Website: lowes
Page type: review-order
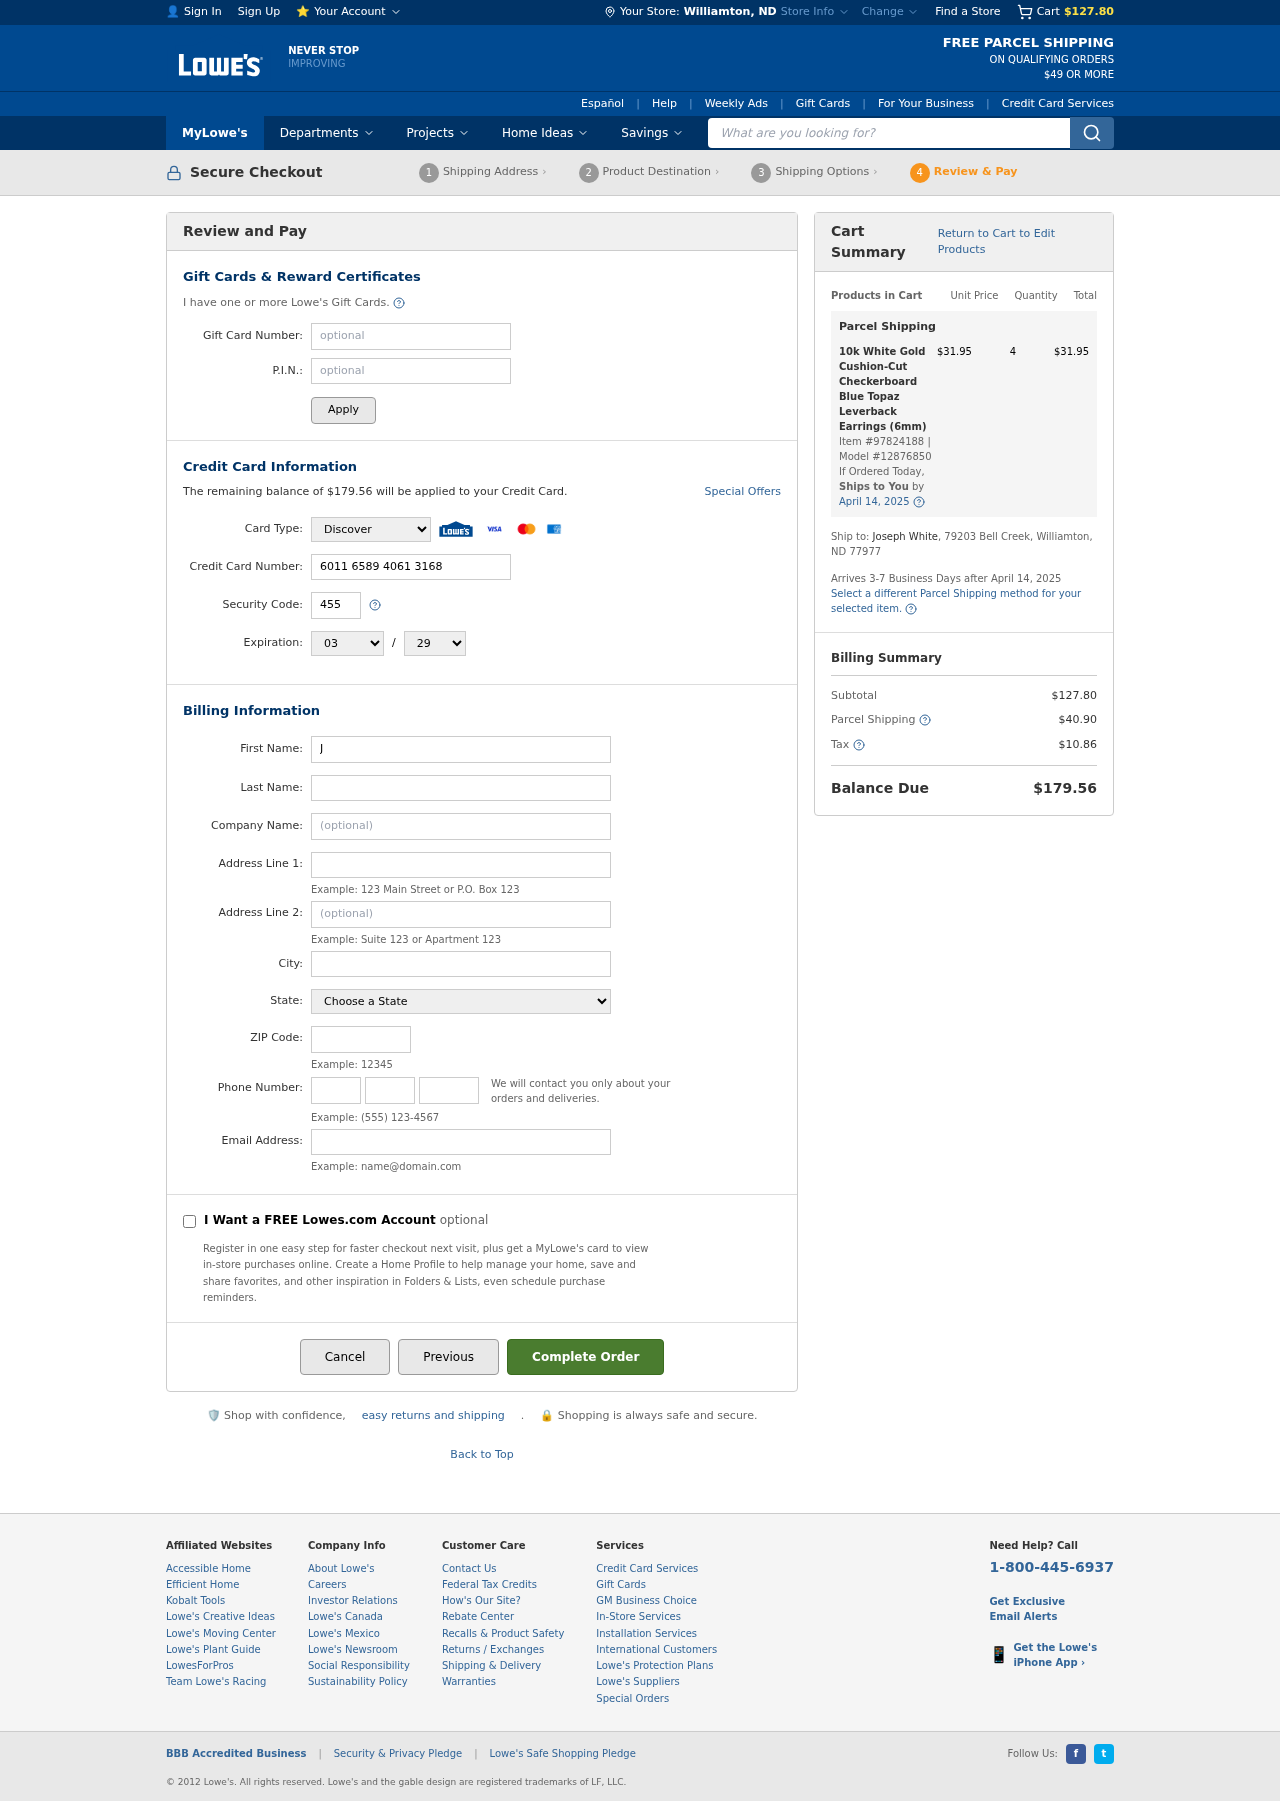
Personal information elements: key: PII_CARD_CVV
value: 455
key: PII_CARD_EXPIRY_MONTH
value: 03
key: PII_CARD_EXPIRY_YEAR
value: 29
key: PII_CARD_NUMBER
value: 6011 6589 4061 3168
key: PII_CARD_TYPE
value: Discover
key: PII_CITY
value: Williamton
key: PII_CITY_STATE
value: Williamton, ND
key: PII_EMAIL
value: jwhite@yahoo.com
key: PII_FIRSTNAME
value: Joseph
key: PII_LASTNAME
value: White
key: PII_PHONE_AREA
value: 607
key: PII_PHONE_PREFIX
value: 347
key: PII_PHONE_SUFFIX
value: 1904
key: PII_POSTCODE
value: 77977
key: PII_STATE
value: North Dakota
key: PII_STREET
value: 79203 Bell Creek
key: PII_STREET2
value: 79203 Bell Creek
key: PII_STREET2
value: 96368 Hogan Club
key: PII_FULLNAME2
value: Joseph White
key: PII_CITY_STATE_ZIP2
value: Williamton, ND 77977
Product elements: key: PRODUCT1_NAME
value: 10k White Gold Cushion-Cut Checkerboard Blue Topaz Leverback Earrings (6mm)
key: PRODUCT1_PRICE
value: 31.95
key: PRODUCT1_QUANTITY
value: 4
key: PRODUCT1_ITEM_NUMBER
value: Item #97824188
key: PRODUCT1_MODEL_NUMBER
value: Model #12876850
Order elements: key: ORDER_SUBTOTAL
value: $127.80
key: ORDER_BALANCE_DUE
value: $179.56
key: ORDER_SHIPPING_DATE
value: April 14, 2025
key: ORDER_ITEM_TOTAL
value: $31.95
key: ORDER_SHIPPING_DATE2
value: April 14, 2025
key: ORDER_SHIPPING_COST
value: $40.90
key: ORDER_TAX
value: $10.86
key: ORDER_TOTAL
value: $179.56
Search elements: key: HEADER_SEARCH
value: What are you looking for?